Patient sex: M
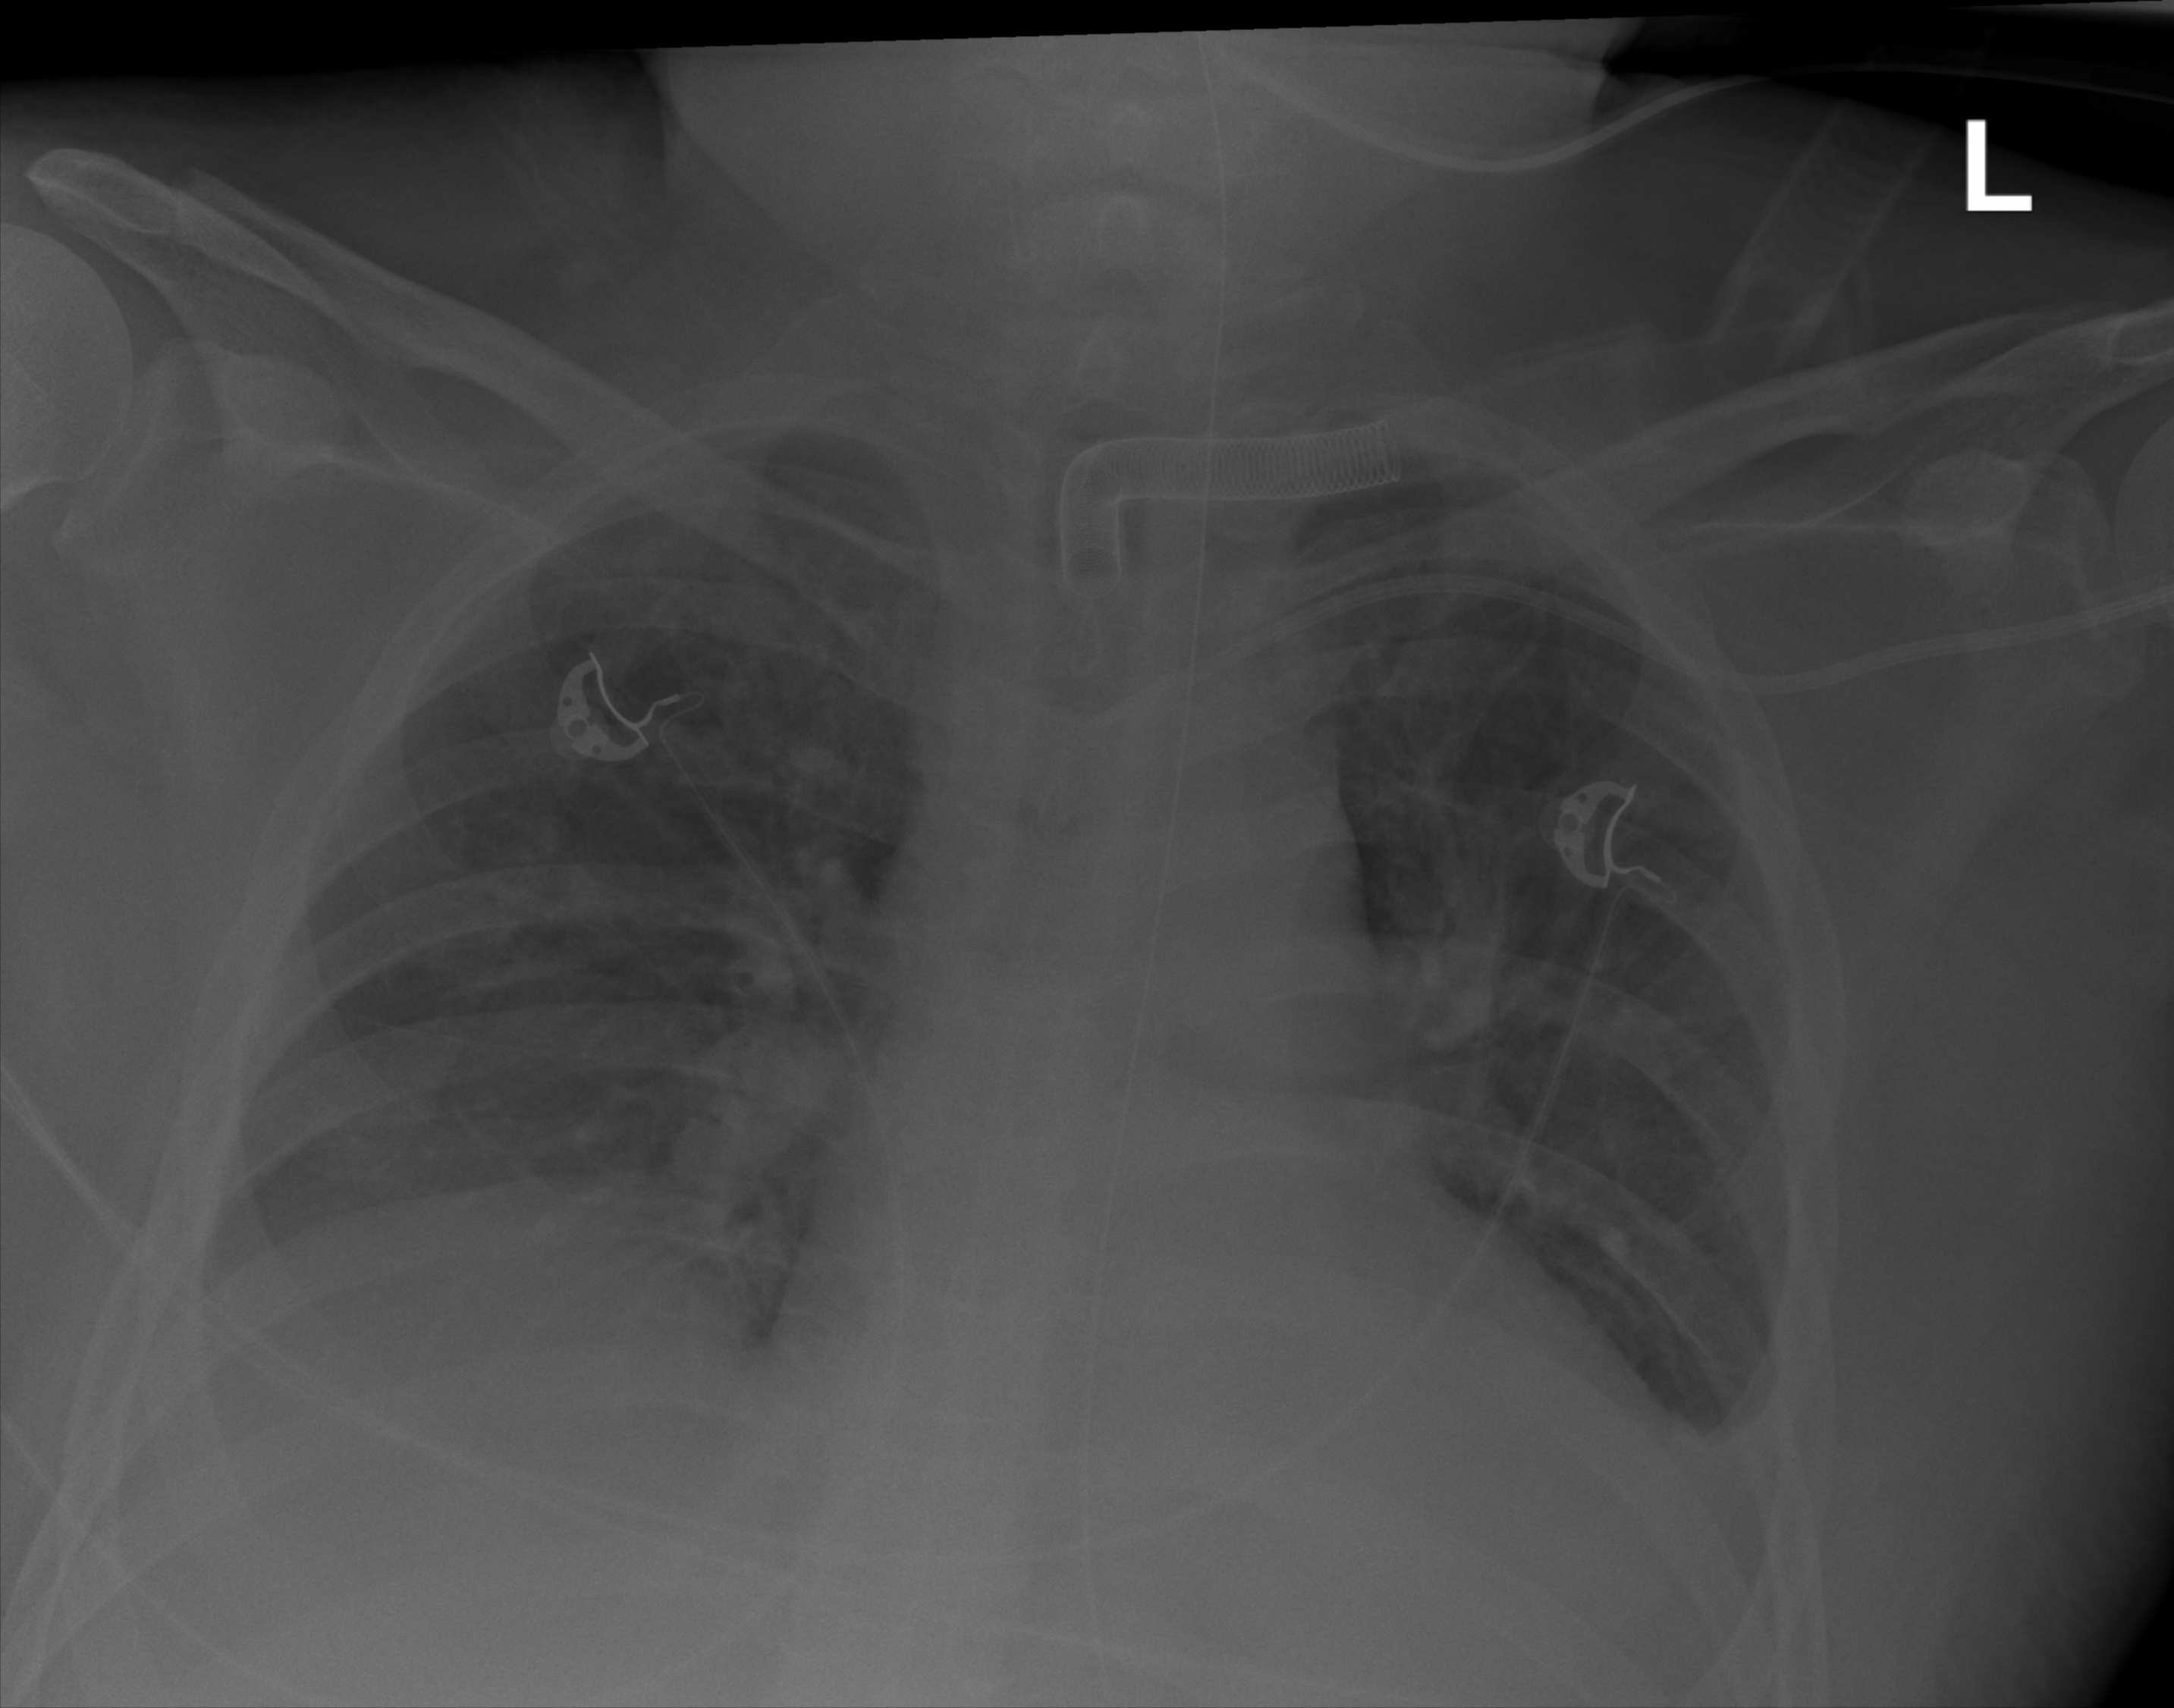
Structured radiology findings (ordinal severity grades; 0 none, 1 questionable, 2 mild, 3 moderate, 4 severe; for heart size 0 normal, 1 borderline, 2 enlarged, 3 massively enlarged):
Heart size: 0
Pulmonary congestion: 0
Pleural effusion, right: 2
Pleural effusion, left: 2
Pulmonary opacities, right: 0
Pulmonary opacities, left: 2
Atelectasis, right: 2
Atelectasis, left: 2